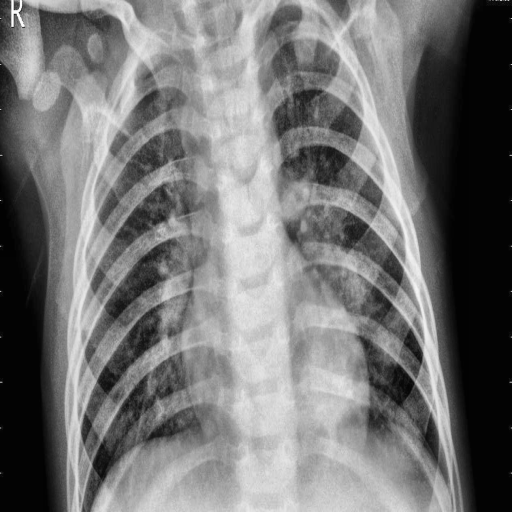
Finding: PNEUMONIA